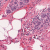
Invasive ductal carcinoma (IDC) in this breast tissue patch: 0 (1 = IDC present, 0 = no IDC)